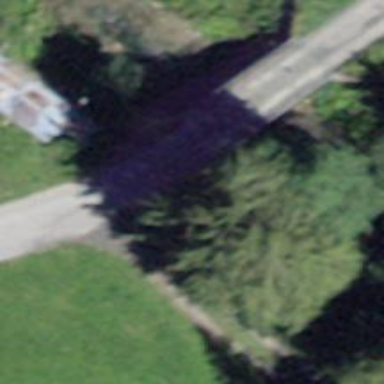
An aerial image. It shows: Unclassified road with bridge.